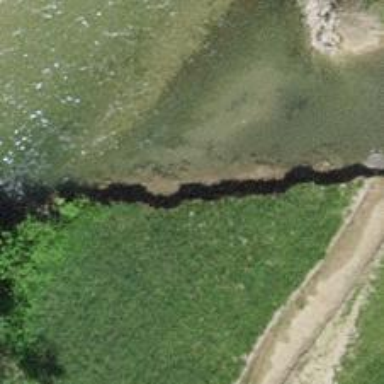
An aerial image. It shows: Path.